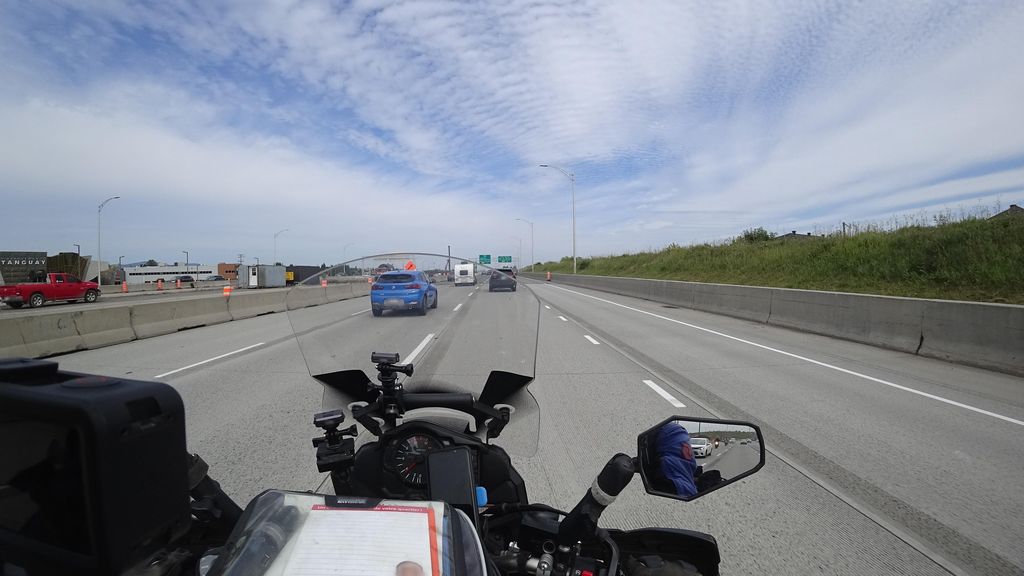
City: quebec_city